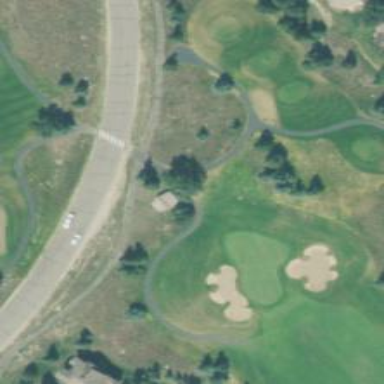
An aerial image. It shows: Golf cartpath that is also road path.